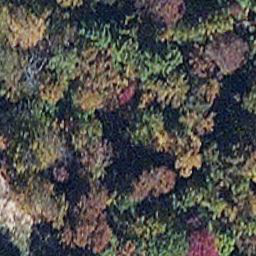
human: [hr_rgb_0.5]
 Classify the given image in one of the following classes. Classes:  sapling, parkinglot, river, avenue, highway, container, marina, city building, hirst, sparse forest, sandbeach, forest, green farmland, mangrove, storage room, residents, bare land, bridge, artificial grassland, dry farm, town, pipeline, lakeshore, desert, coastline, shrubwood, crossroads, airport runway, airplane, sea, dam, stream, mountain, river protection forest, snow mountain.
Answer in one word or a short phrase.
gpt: mangrove